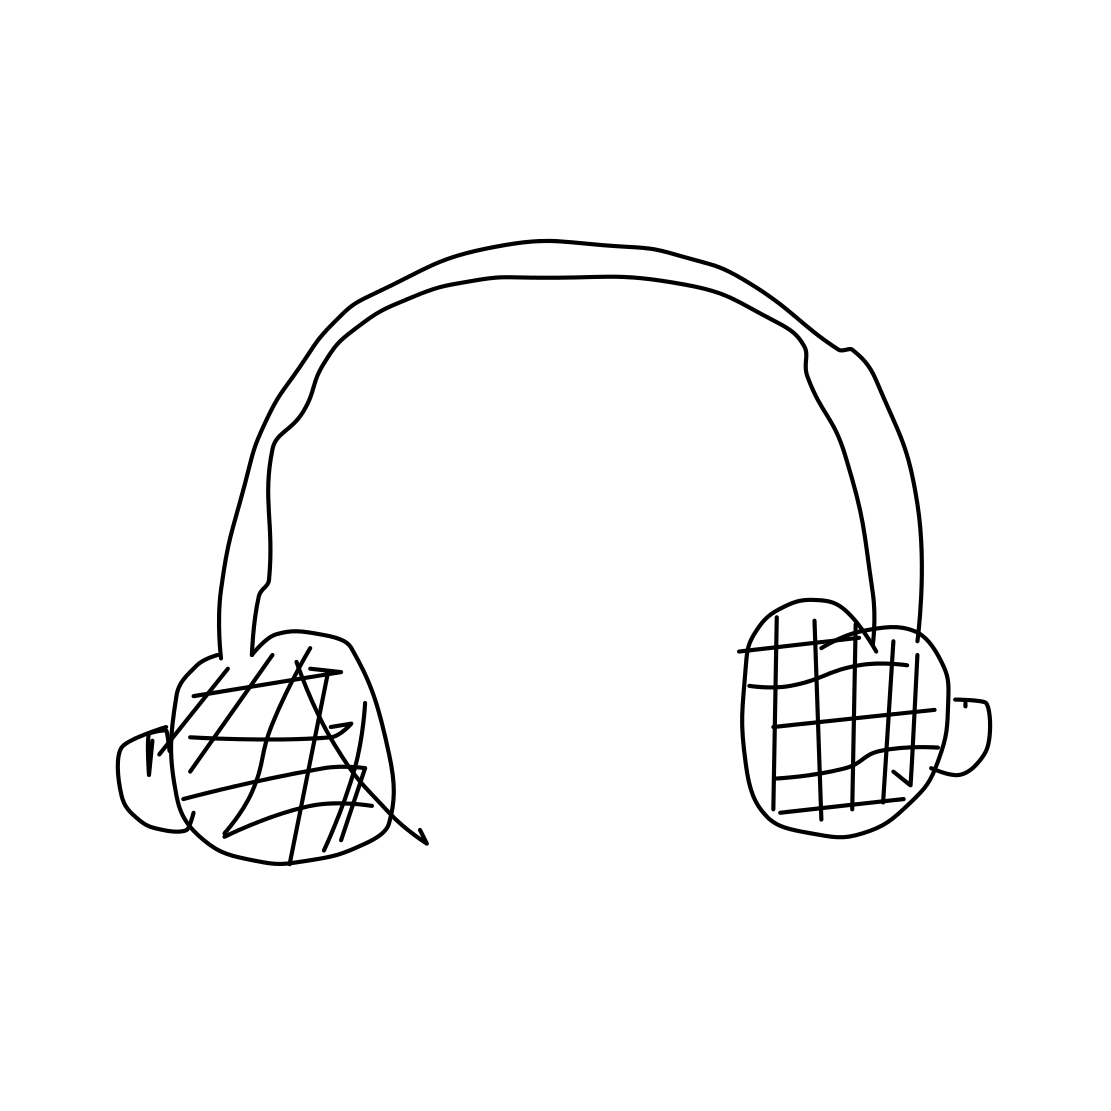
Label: head-phones